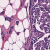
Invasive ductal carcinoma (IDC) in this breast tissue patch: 0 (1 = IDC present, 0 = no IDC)